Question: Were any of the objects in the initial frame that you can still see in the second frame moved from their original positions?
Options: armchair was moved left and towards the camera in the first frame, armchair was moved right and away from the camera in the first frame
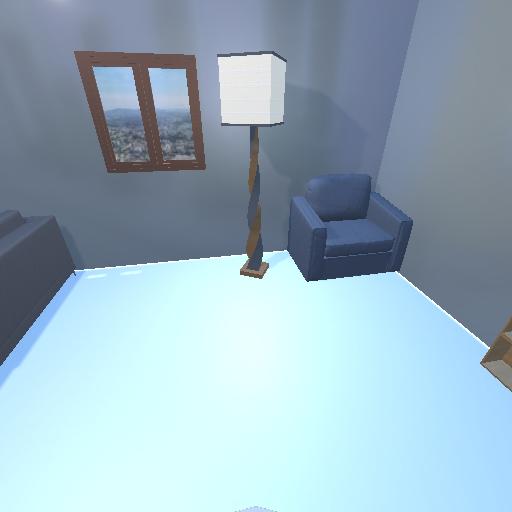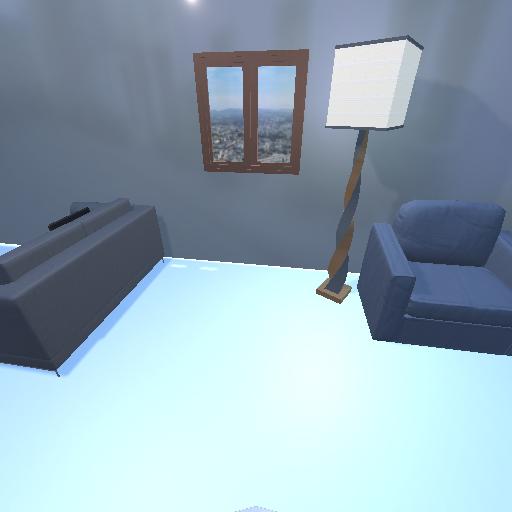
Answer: armchair was moved left and towards the camera in the first frame